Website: macys
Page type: payment
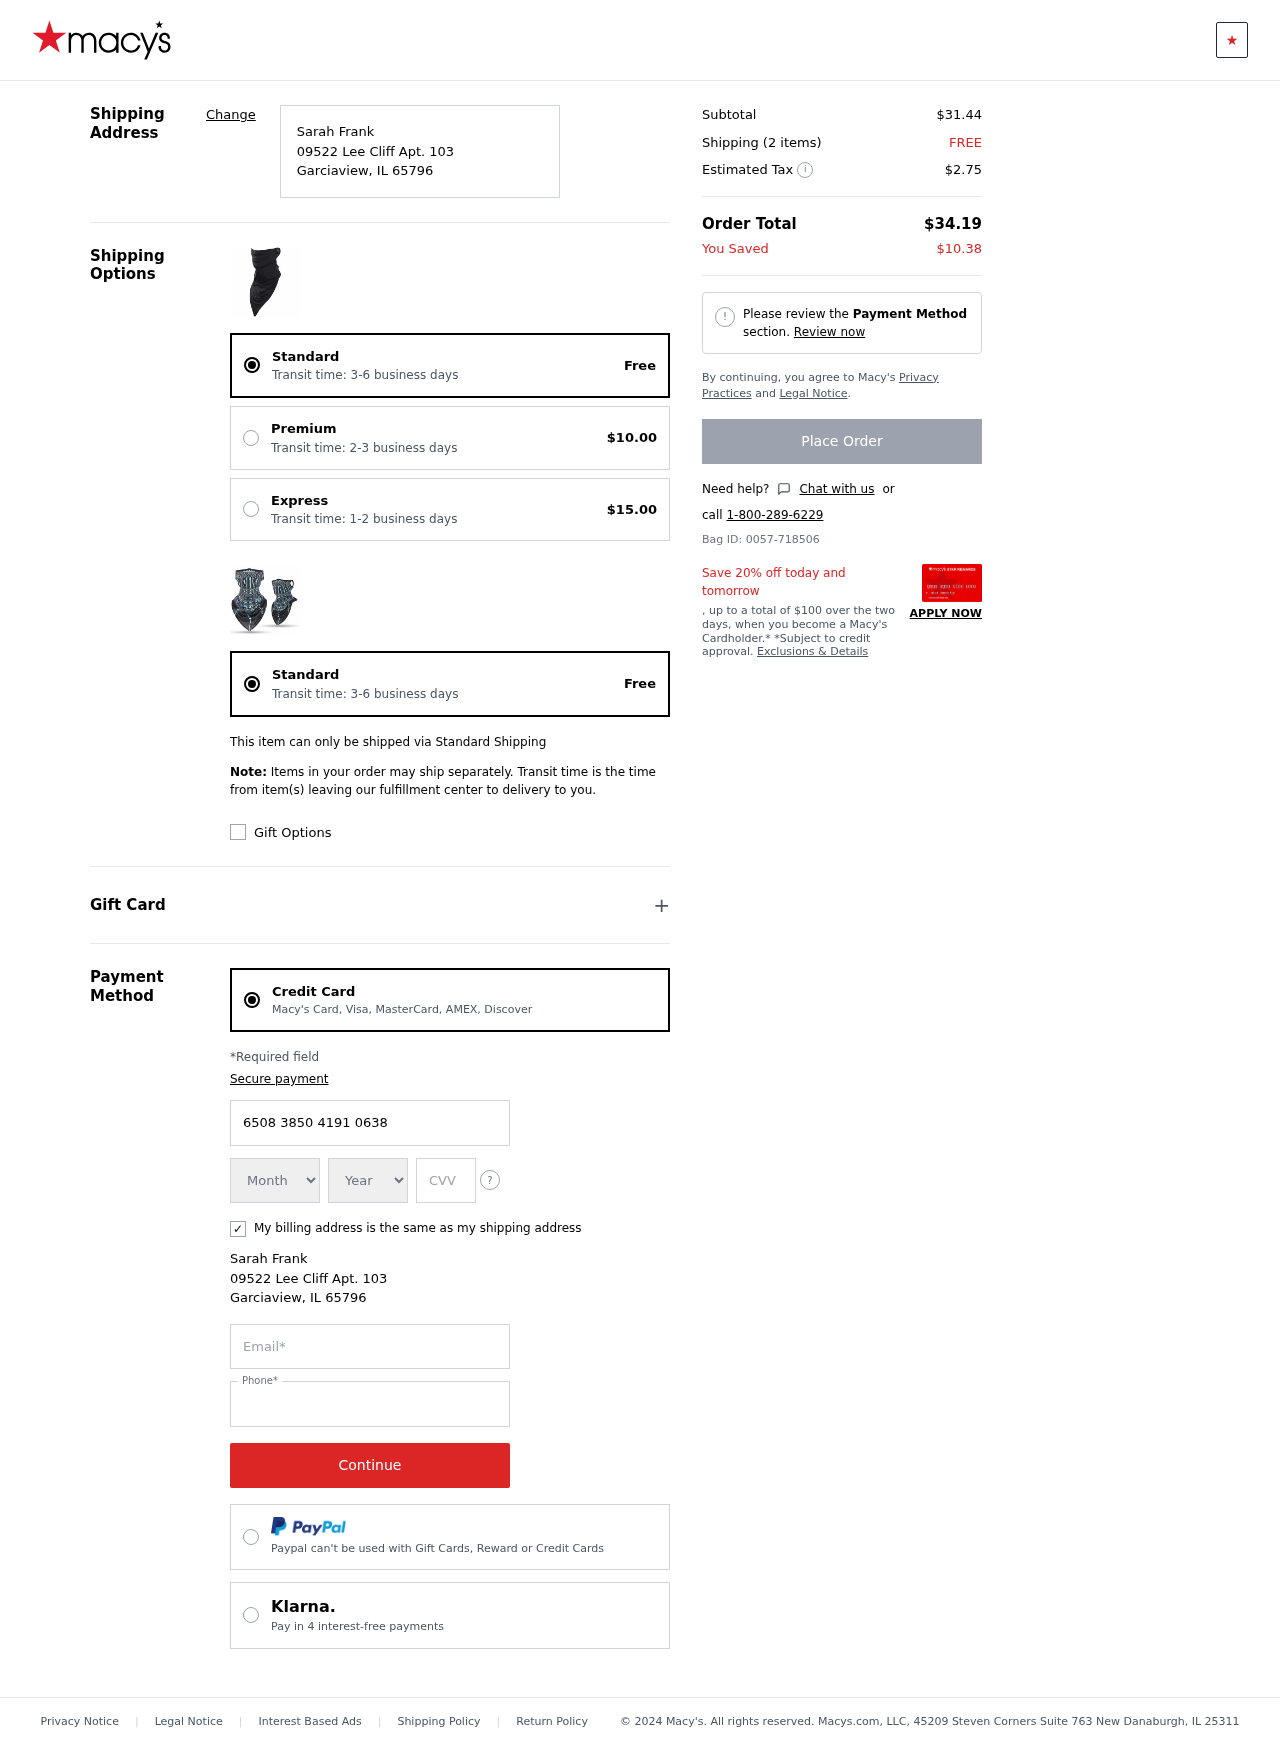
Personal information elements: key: PII_CARD_CVV
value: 736
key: PII_CARD_EXPIRY_MONTH
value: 03
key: PII_CARD_EXPIRY_YEAR
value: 29
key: PII_CARD_NUMBER
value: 6508 3850 4191 0638
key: PII_CITY
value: Garciaview
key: PII_EMAIL
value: sarah.frank@yahoo.com
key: PII_FULLNAME
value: Sarah Frank
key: PII_PHONE
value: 9936426569
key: PII_POSTCODE
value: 65796
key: PII_STATE_ABBR
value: IL
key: PII_STREET
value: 09522 Lee Cliff Apt. 103
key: PII_FULLNAME2
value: Sarah Frank
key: PII_CITY2
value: Garciaview
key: PII_STATE_ABBR2
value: IL
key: PII_POSTCODE_FULL
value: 65796
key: PII_POSTCODE_NUMERIC
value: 65796
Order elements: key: ORDER_DELIVERY_DATE
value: Transit time: 3-6 business days
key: ORDER_SHIPPING_STANDARD
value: Free
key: ORDER_SHIPPING_PREMIUM
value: $10.00
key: ORDER_SHIPPING_EXPRESS
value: $15.00
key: ORDER_DELIVERY_DATE2
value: Transit time: 3-6 business days
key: ORDER_SHIPPING_STANDARD2
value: Free
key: ORDER_SUBTOTAL
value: $31.44
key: ORDER_NUM_ITEMS
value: Shipping (2 items)
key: ORDER_SHIPPING_COST
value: FREE
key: ORDER_TAX
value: $2.75
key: ORDER_TOTAL
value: $34.19
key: ORDER_SAVINGS
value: $10.38
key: ORDER_ID
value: Bag ID: 0057-718506